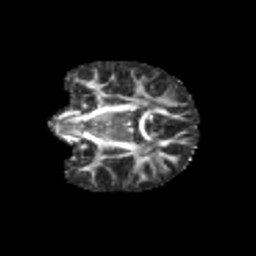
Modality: FA
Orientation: coronal
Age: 9
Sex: female
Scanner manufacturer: siemens
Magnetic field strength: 3 T
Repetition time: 3.8 s
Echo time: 0.07 s